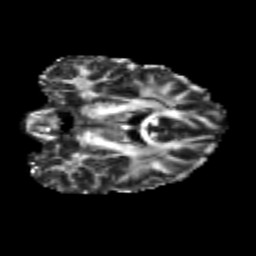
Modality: FA
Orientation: coronal
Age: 20
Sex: female
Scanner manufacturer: siemens
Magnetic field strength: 3 T
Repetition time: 3.5 s
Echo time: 0.113 s